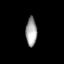
Tissue: lung
Cell type: Smooth muscle cells
Senescence score: 0.6774
Nuclear area (px): 314
Mean DAPI intensity: 161.347